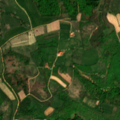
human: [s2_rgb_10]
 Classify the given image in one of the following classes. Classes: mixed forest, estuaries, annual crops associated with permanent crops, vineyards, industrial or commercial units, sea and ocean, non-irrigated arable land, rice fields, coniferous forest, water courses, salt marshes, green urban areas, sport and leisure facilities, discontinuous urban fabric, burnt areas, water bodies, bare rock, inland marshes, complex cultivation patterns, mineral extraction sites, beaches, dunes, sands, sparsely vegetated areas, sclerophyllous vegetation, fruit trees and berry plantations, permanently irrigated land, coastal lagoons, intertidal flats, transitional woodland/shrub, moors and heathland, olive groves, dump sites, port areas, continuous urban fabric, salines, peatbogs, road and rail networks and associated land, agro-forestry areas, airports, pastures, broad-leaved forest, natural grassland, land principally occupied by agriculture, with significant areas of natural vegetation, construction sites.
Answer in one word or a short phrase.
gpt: complex cultivation patterns, land principally occupied by agriculture, with significant areas of natural vegetation, broad-leaved forest, natural grassland